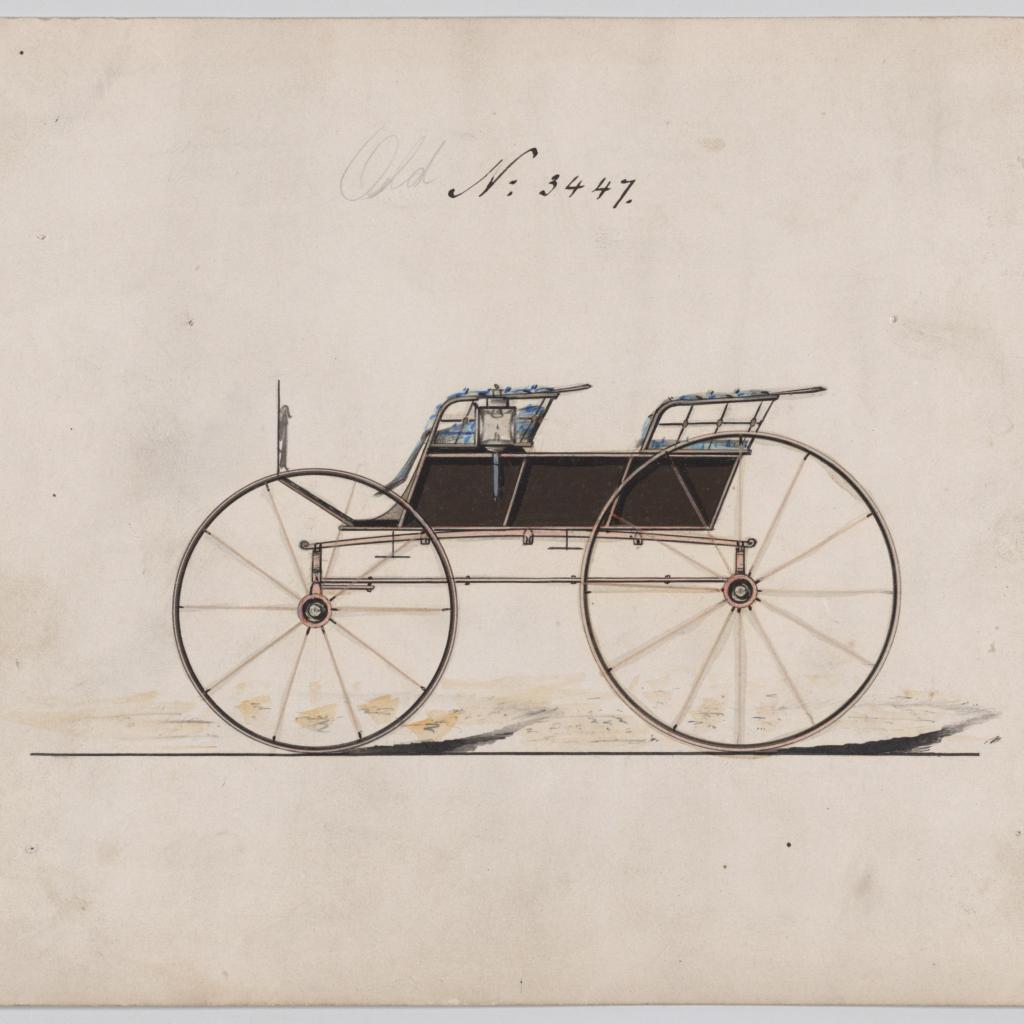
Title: Design for 4 seat Phaeton, no top, no. 3447
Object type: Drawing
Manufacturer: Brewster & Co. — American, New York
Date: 1878
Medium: Pen and black ink, watercolor and gouache with gum arabic.
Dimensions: Sheet: 6 1/4 x 9 1/4 in. (15.9 x 23.5 cm)
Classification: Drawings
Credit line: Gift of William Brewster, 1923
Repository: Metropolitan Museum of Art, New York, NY